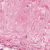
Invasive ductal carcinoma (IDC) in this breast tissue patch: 0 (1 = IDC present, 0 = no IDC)